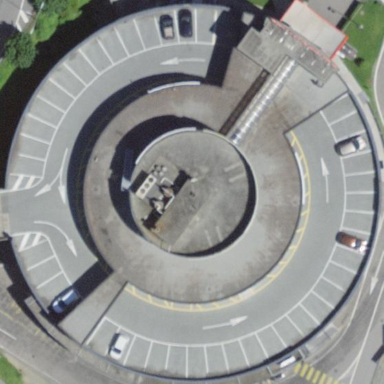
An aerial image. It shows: Mall building with multi-storey parking facility.